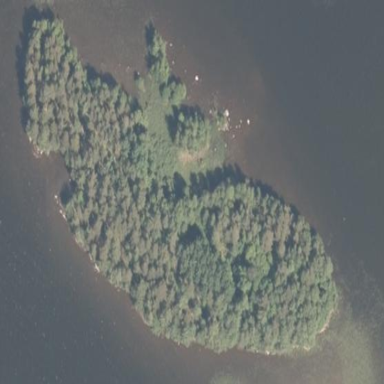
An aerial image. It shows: Image showing island.